Question: According to this <URL>, developers of Chrome changed
'display: -webkit-box' to 'display: -webkit-flexbox'
However when I test it now (v25.0.1364), I see it's again changed and look what we have:

We again lost 'display:-webkit-flex' and '-webkit-flex-direction:column' rule.
(black fonts mean they are not applicable)
Therefore, I want to write a bulletproof rule so it will work in anyway. But, if I write something like this:
'''
<div id="box_container" class="horz_new horz_old"> <div>
'''
it again fails because it accepts some 'webkit-box' property as well as some '-webkit-flex' properties which makes some conflict between rules.
I've prepared a <URL> by including all needed.
Can anyone help me about this?
Or, maybe should I turn back to floated divs?
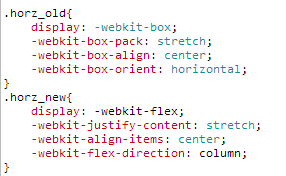
Answer: The old '-webkit-box-*' properties only apply (are pertinent) for containers that have 'display: -webkit-box' on them. You should be able to mix the new ('display: flex') and old flexbox ('display: box') which much issue. Here's a great article on using both together: <URL>
I've update your fiddle (<URL> with a few changes that gets everything working. Basically:
- '-webkit-flex-direction: row;''-webkit-flex-direction: column;'- 'stretch''justify-content'<URL>- '-webkit-flex:1''-webkit-box-flex:1'
I have some nice playable demos on <URL> to see how the different flexbox properties change the layout. Give it a try.